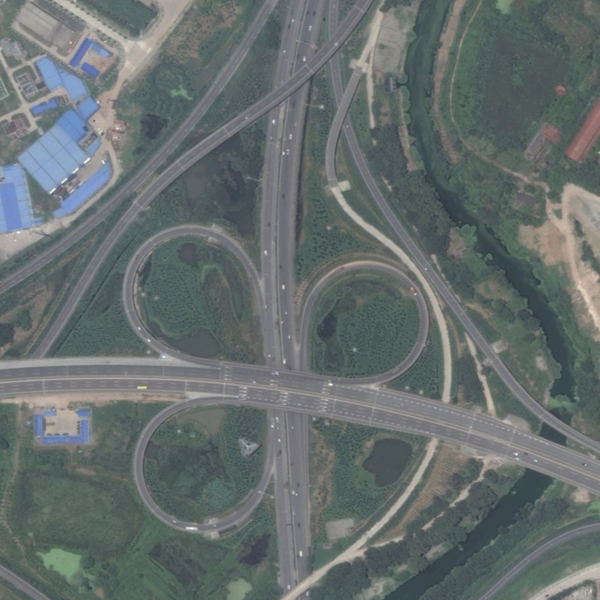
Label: Viaduct